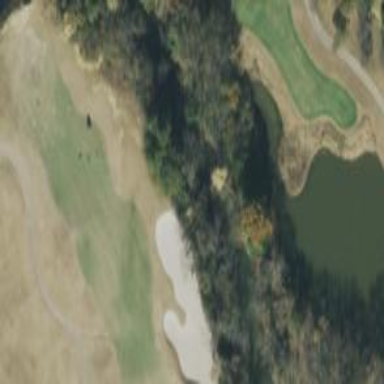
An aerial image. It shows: Picturesque scene of golf course with lateral water hazard.